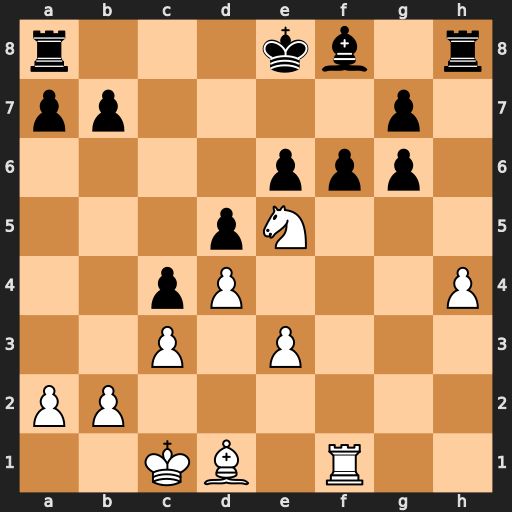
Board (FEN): r3kb1r/pp4p1/4ppp1/3pN3/2pP3P/2P1P3/PP6/2KB1R2
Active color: w
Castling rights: kq
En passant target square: -
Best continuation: Ba4+ Kd8 Nf7+ Ke7 Nxh8